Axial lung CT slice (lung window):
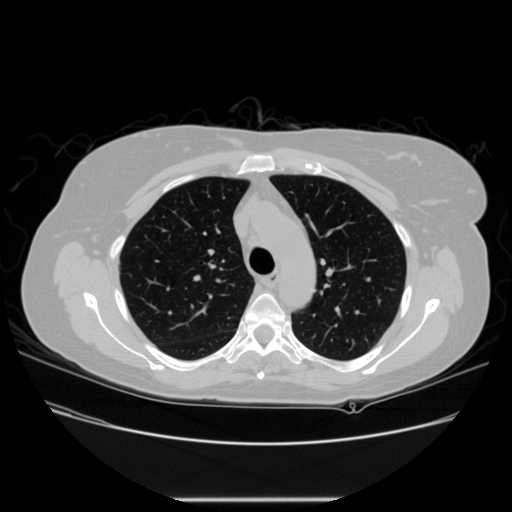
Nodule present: no